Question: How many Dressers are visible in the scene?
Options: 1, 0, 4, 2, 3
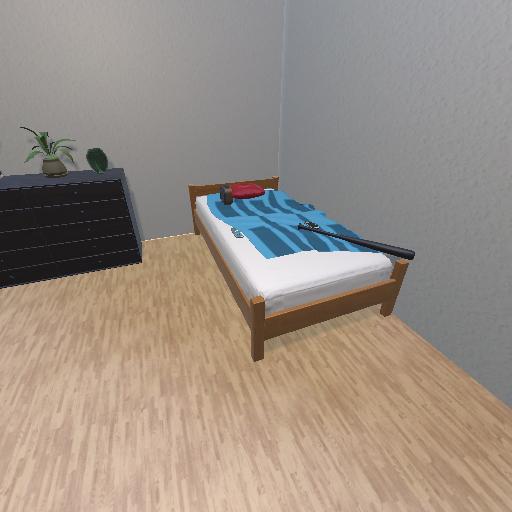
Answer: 1